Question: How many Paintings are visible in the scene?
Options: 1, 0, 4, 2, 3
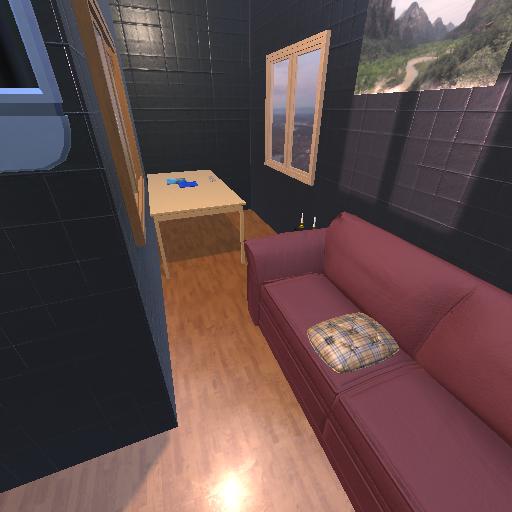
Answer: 1